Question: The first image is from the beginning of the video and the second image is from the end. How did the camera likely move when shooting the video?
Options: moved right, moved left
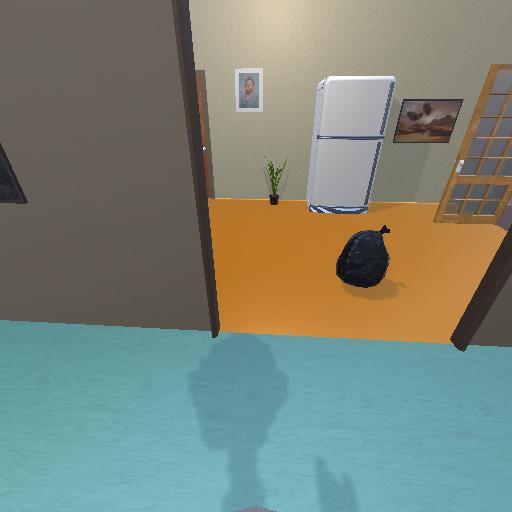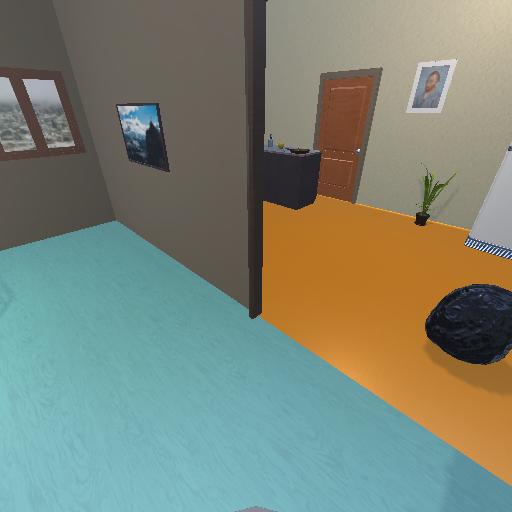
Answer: moved right